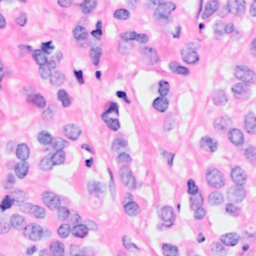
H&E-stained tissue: Breast